Question: I'm using Notepad++ to do most of my coding currently. However, I'd like to change its icons, just for customization sake really.
So what I did was to open the .exe with <URL>.
So I'd like to ask,
Sample of the bitmaps can be found in the <URL>:
<URL>
<URL>
<URL>
<URL>
<URL>
<URL>
As you can see, they have a grey matte, which makes me think the alpha channel is stored in the format in some non-standard way. (or, it has binary transparency, and '#C0C0C0' means transparent).
It is also fairly large, having more than 5 bytes per each pixel represented (!).
This is how the header of the first bitmap above looks:

Any idea? Just knowing what format this is would be enough.
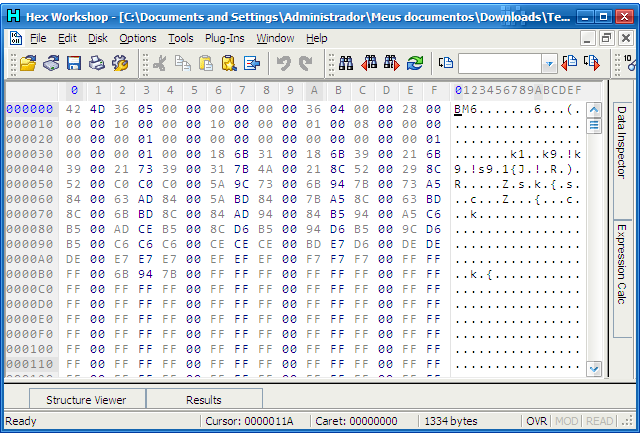
Answer: This is an 8BPP (8 bits per pixel) indexed bitmap. After the "BM" there is a 52-byte header, a palette of 256 colours, and the indexed pixel data. Each colour is 4 bytes, in BGR_ format (the fourth byte isn't used; if it was an alpha channel, you would see FF instead of 00).
The indexed pixel data starts at 0x436. It's simple: one byte represents one index in the palette. For example, the first few bytes are 07 07 18 18. The 0x07 will make that pixel use the 8th colour in the palette, which is #C0C0C0; and the 0x18 will make that pixel use the 25th colour in the palette, which is #CECECE.
I'm guessing that transparency is handled as you guessed. I see 07 wherever a transparent pixel would be, and the corresponding colour in the palette is #C0C0C0.
Note that the pixel data is stored upside-down. That is, the first 16 bytes at offset 0x436 represent the row of pixels.
It's explained in more detail here: <URL>
EDIT: As for how to produce them, just ask your favourite image editing software to export the image as a 256-colour bitmap (or an 8BPP bitmap, whichever is available). Note that Microsoft Paint will mangle the colours if you save it after drawing it, so save it before you actually draw anything.